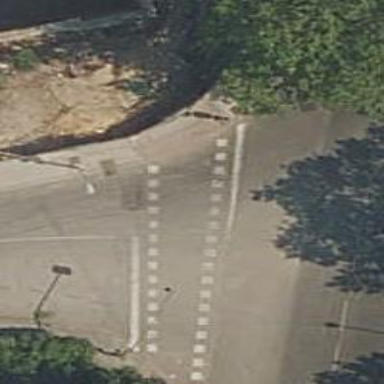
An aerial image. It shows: Road crossing with traffic signals.